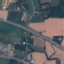
Land use / land cover: Highway